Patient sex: F
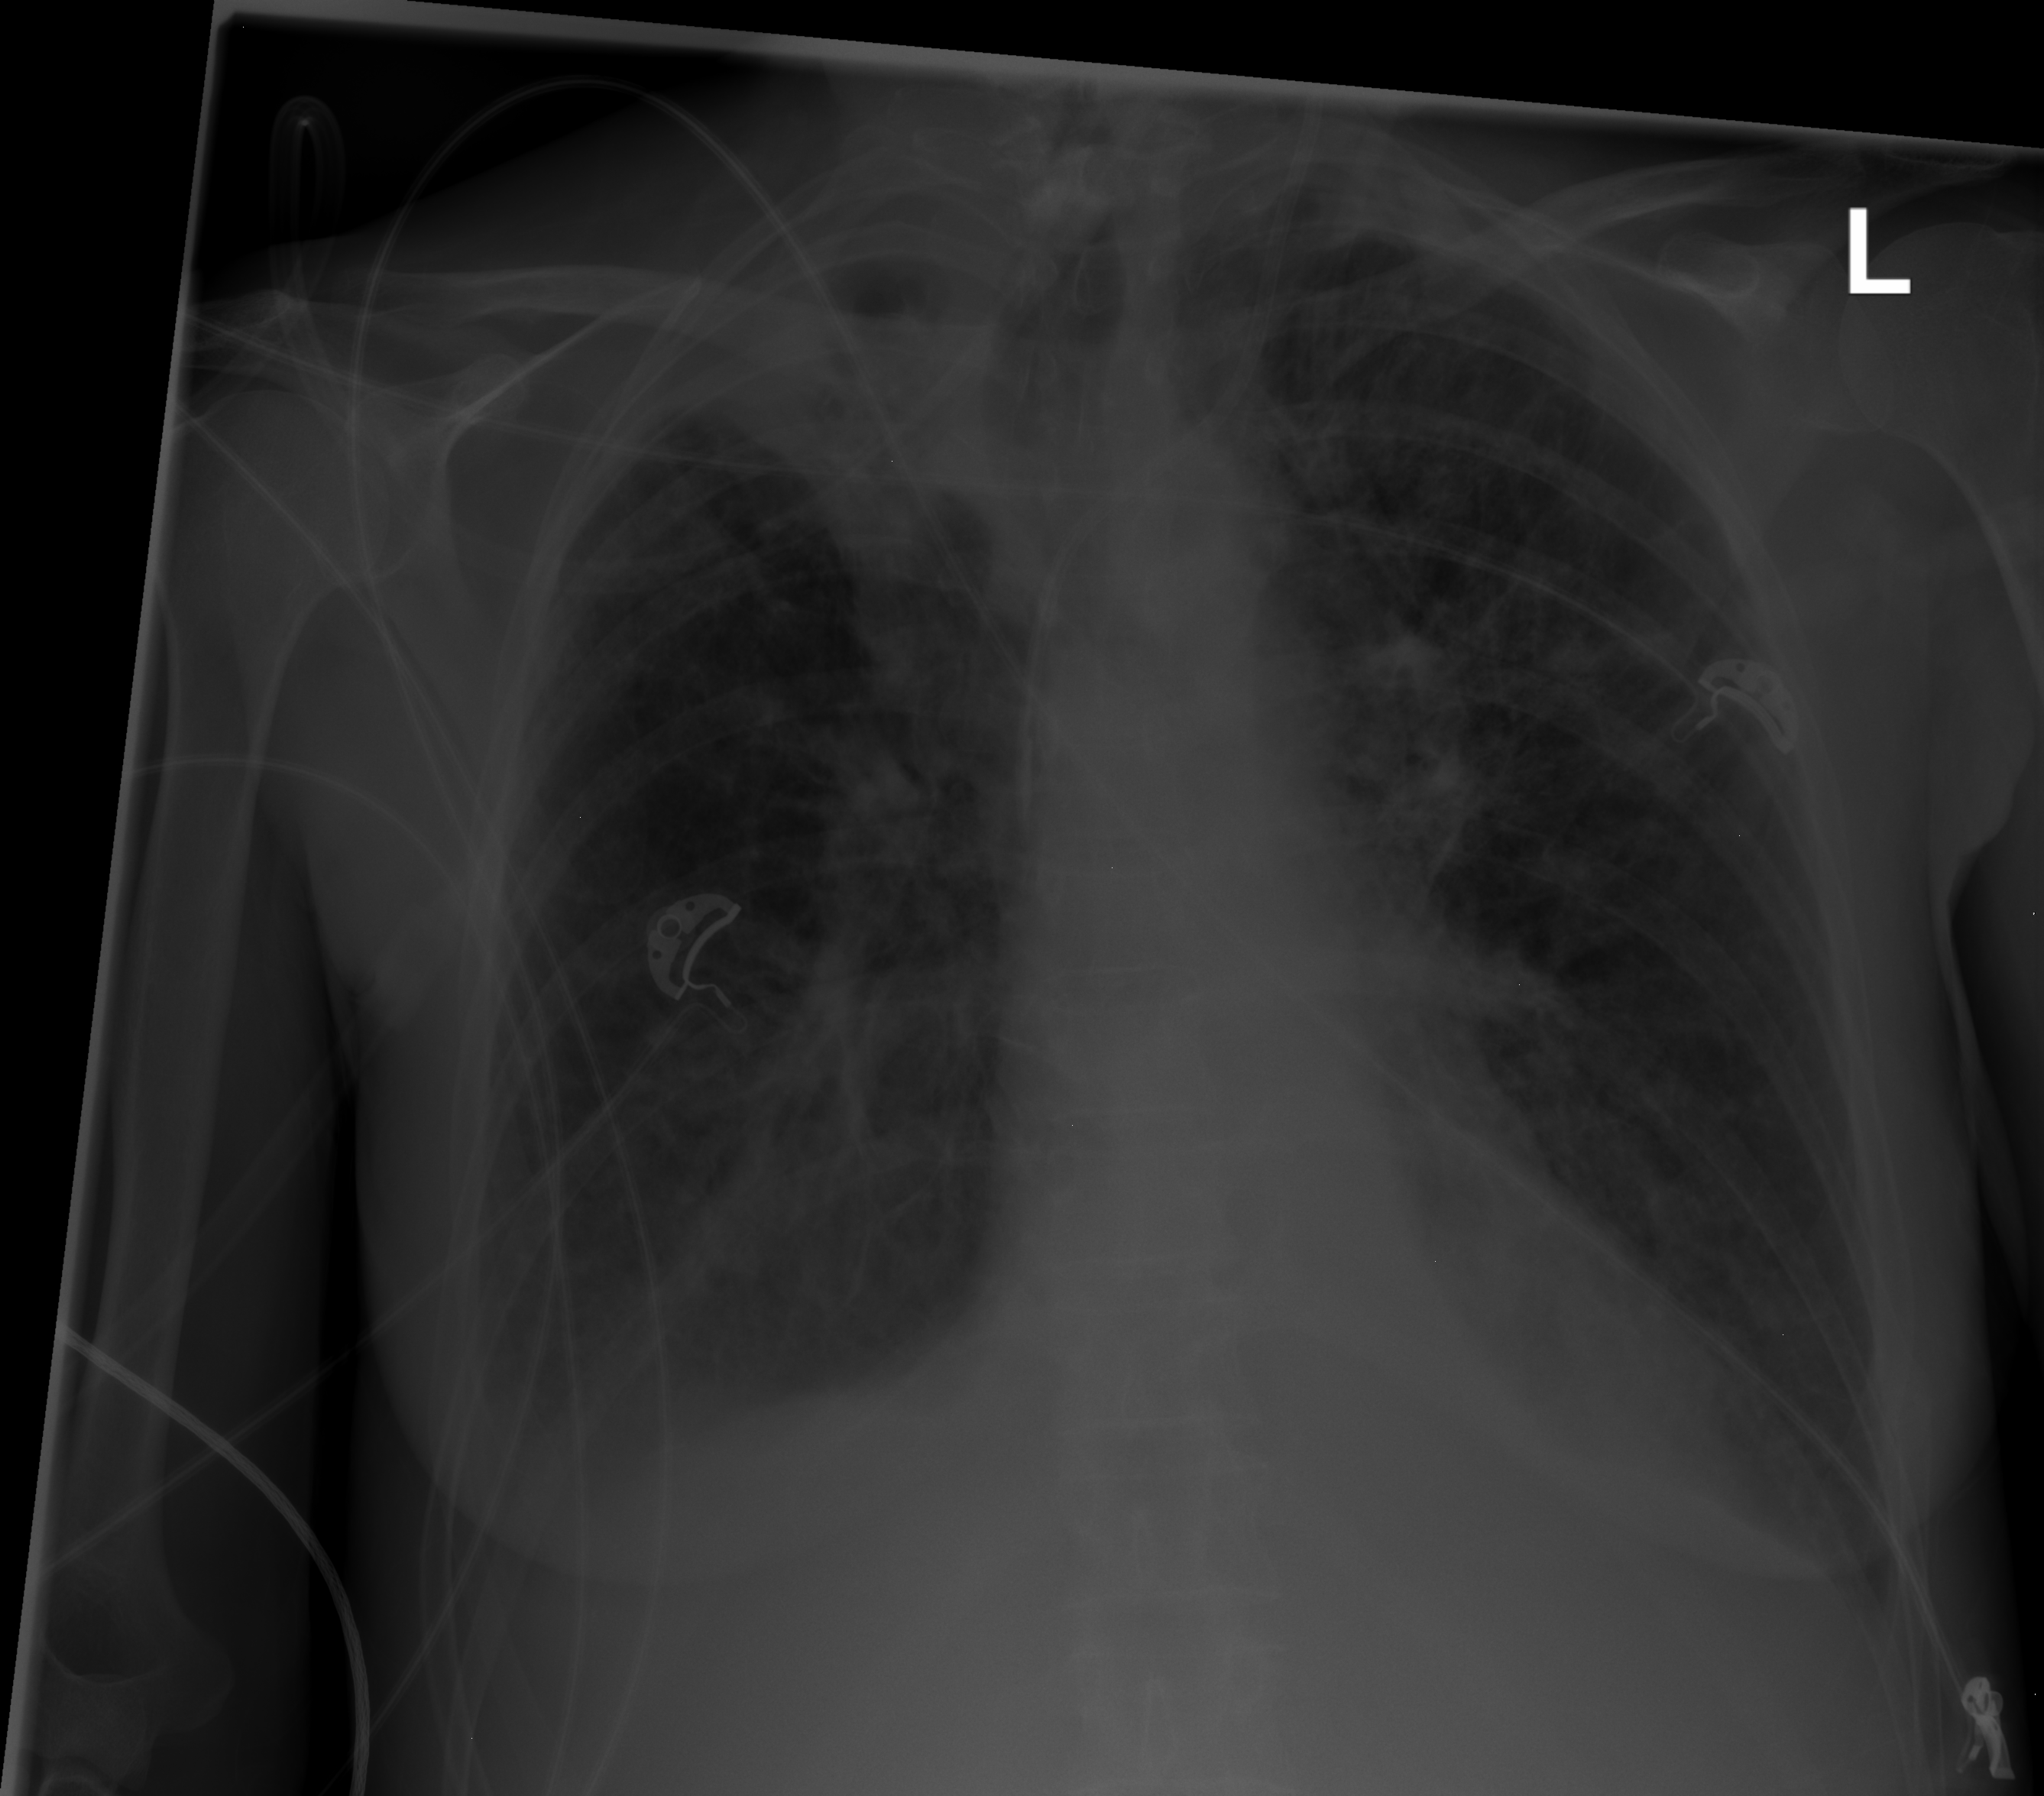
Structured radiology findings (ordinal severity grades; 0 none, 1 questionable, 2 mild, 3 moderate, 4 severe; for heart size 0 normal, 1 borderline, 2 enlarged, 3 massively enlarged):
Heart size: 0
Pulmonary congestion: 0
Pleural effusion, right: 2
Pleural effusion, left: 0
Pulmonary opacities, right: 2
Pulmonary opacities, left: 2
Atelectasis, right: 0
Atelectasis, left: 0